Question: I'm having trouble plotting a filled contour plot on top of a map with ggmap/ggplot2 in R.
My data are regularly spaced lat/lon coordinates with a z value indicating rainfall
'''
> head( flood )
lat lon rain
1 22.51916 -<PHONE> 1.486188e-05
2 22.59956 -<PHONE> 1.735962e-05
3 22.67996 -<PHONE> 2.024598e-05
4 22.76037 -<PHONE> 2.357599e-05
5 22.84077 -<PHONE> 2.741153e-05
6 22.92117 -<PHONE> 3.182212e-05
'''
After getting the base map with ggmap, I'm trying to overplot filled contours of rain
'''
map = ggmap( baseMap ) +
geom_contour( data = flood, aes( x = lon, y = lat, z = rain ) ) +
scale_fill_continuous( name = "Rainfall (inches)", low = "yellow", high = "red" )
'''
This gives me an error of
'''
Error in unit(tic_pos.c, "mm") : 'x' and 'units' must have length > 0
'''
If I do
'''
map = ggmap( baseMap ) +
geom_contour( data = flood, aes( x = lon, y = lat, z = rain, fill = ..level.. ) ) +
scale_fill_continuous( name = "Rainfall (inches)", low = "yellow", high = "red" )
'''
I get this plot without the actual fill.

I've been trying to follow <URL> and
<URL>, but I can't get it right for my problem. I don't know much about ggplot/R, but I've been able to stumble through it so far up to now. What does ..level.. mean?
I think <URL> may be related, but I can't generalize the fix to work for contour plots.
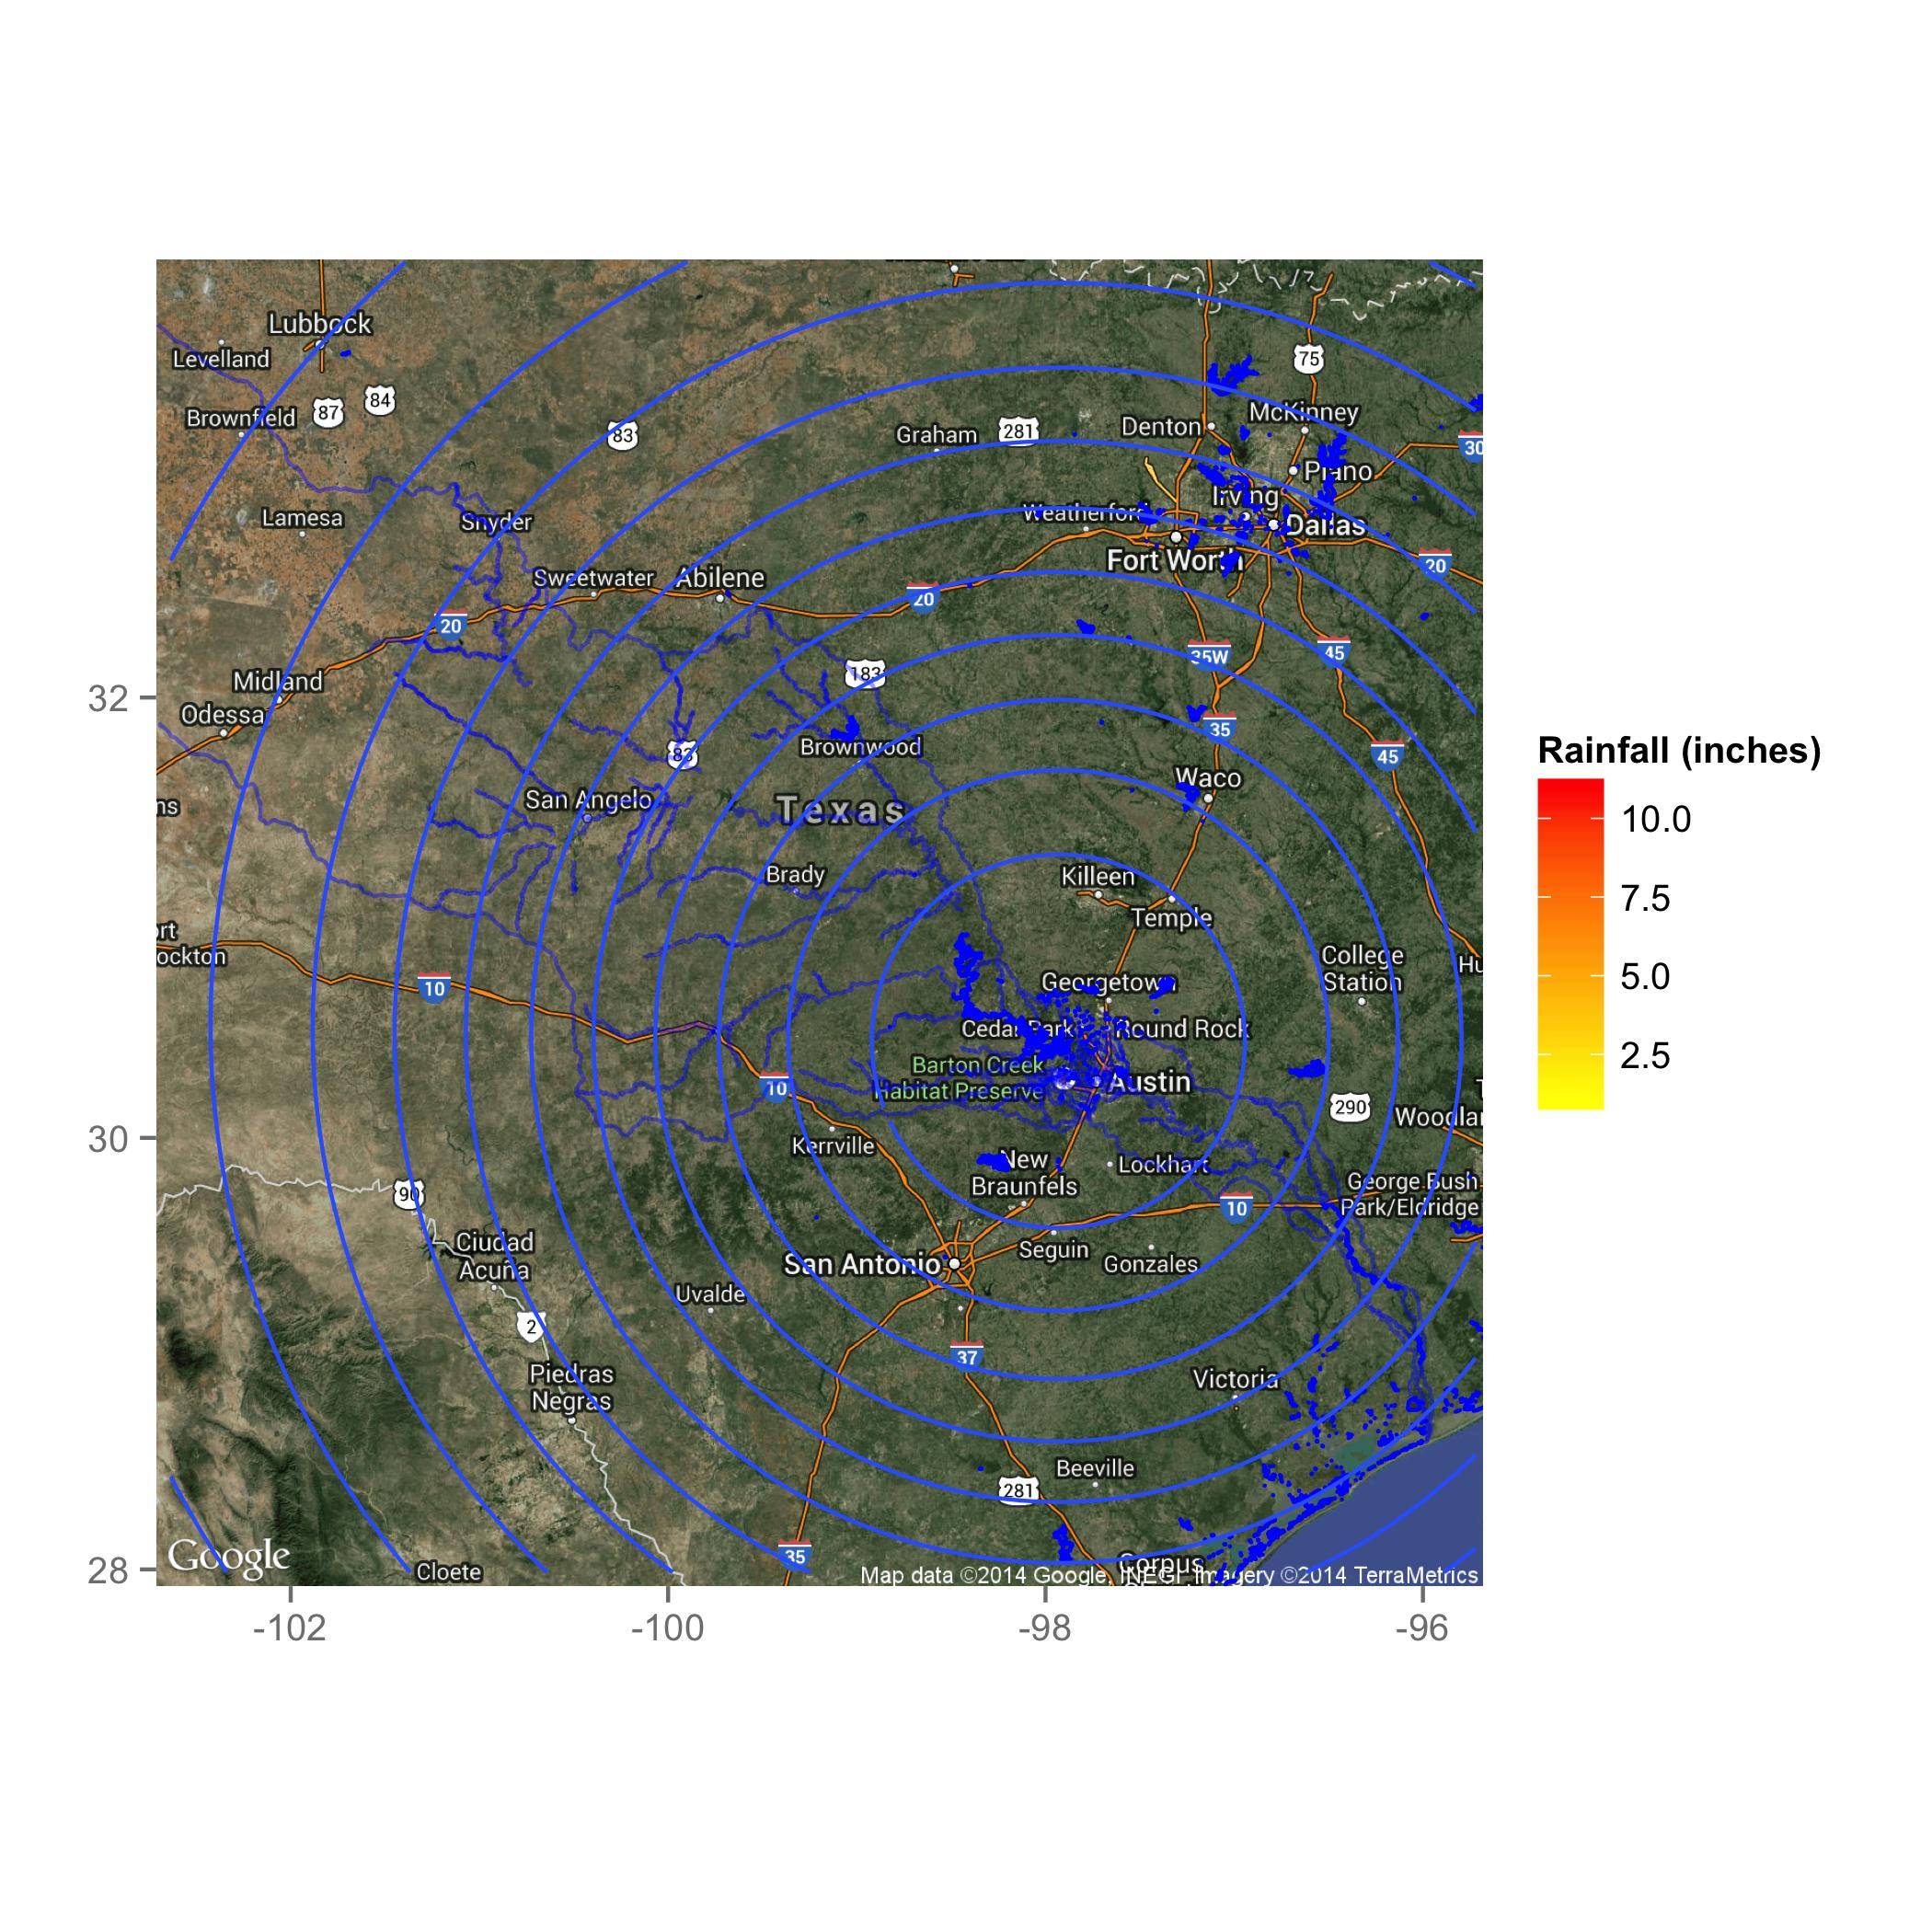
Answer: It's impossible to test without a more representative dataset (can you provide a link?).
Nevertheless, try:
'''
## not tested..
map = ggmap( baseMap ) +
stat_contour( data = flood, geom="polygon",
aes( x = lon, y = lat, z = rain, fill = ..level.. ) ) +
scale_fill_continuous( name = "Rainfall (inches)", low = "yellow", high = "red" )
'''
The problem is that geom_contour doesn't respect 'fill=...'. You need to use 'stat_contour(...)' with 'geom="polygon"' (rather than "line").